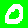
Digit: 0